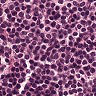
Metastatic tissue present: no